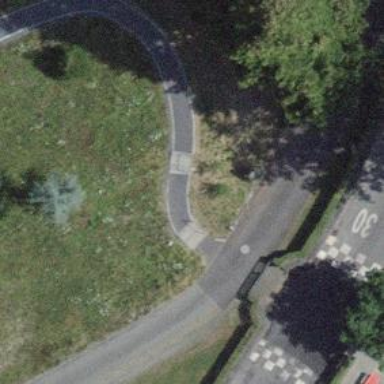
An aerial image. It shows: Set of steps on the road.